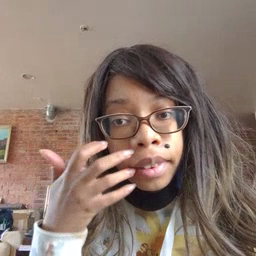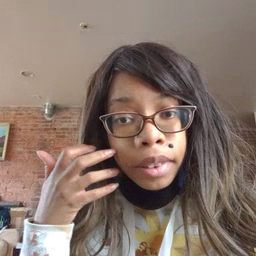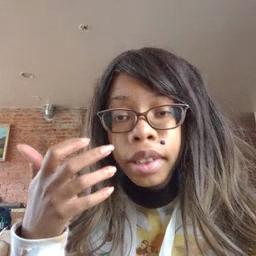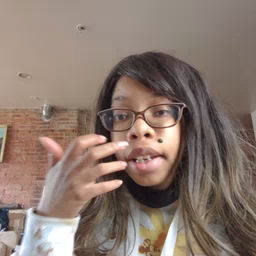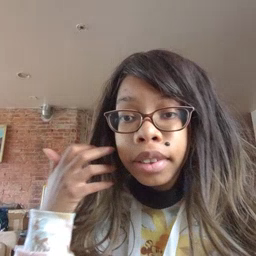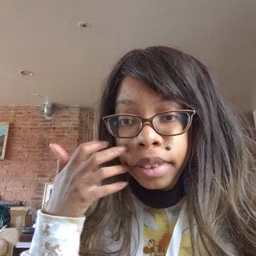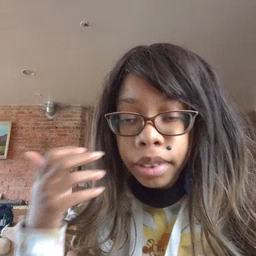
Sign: tiger